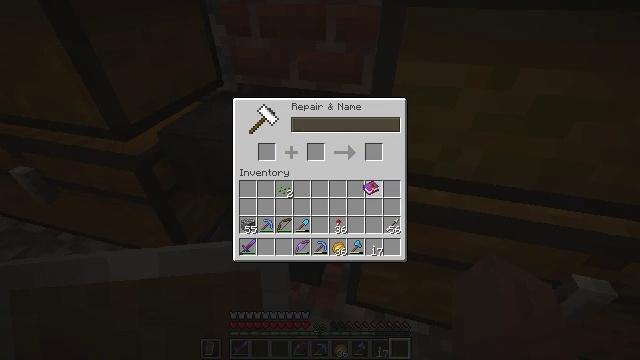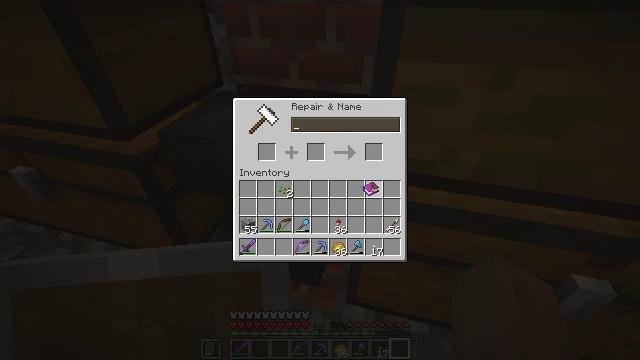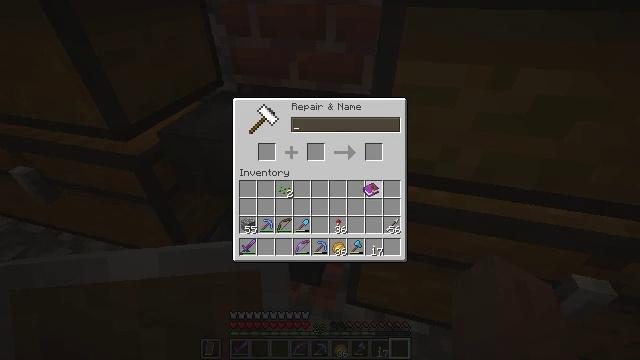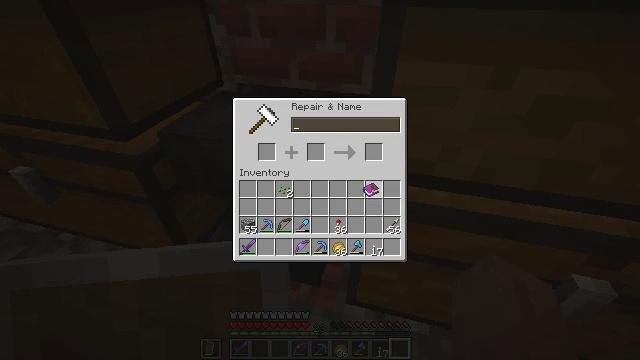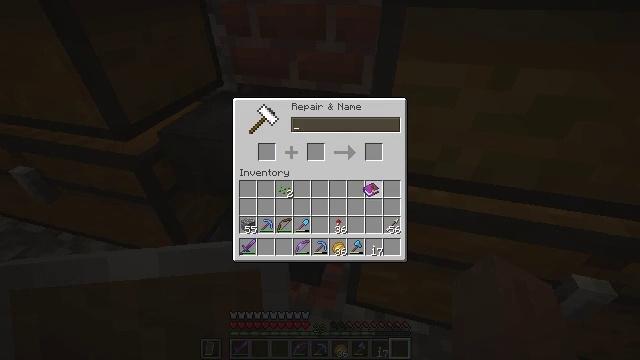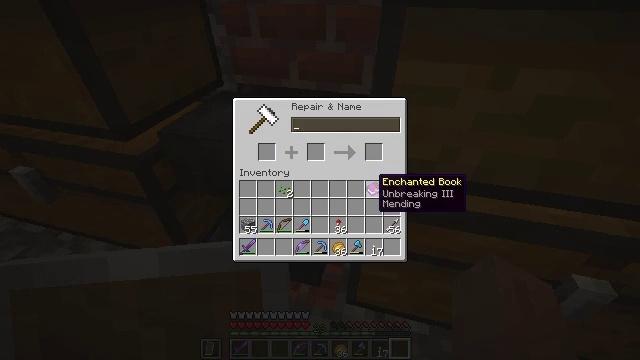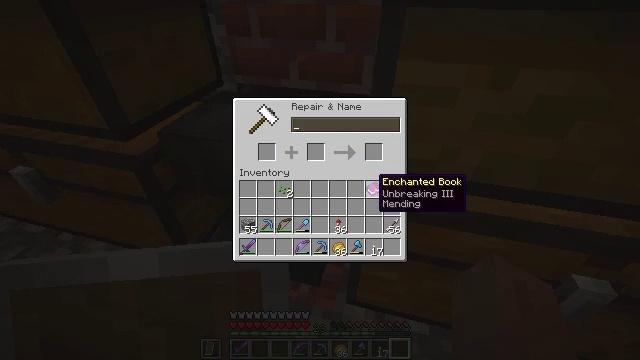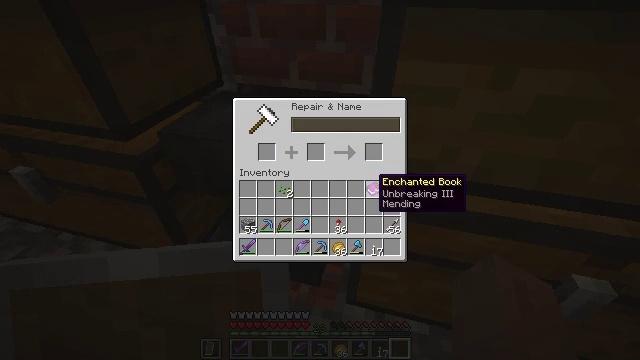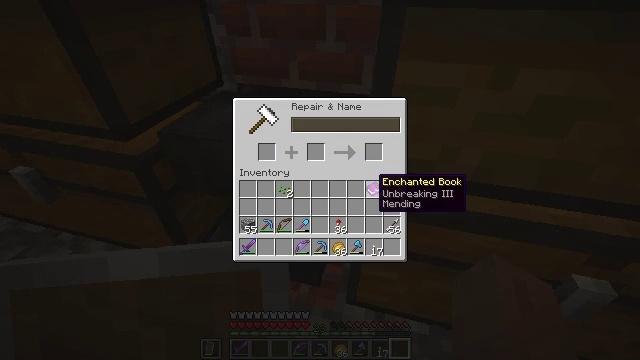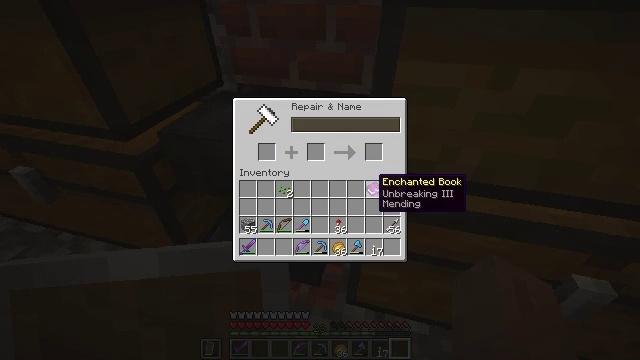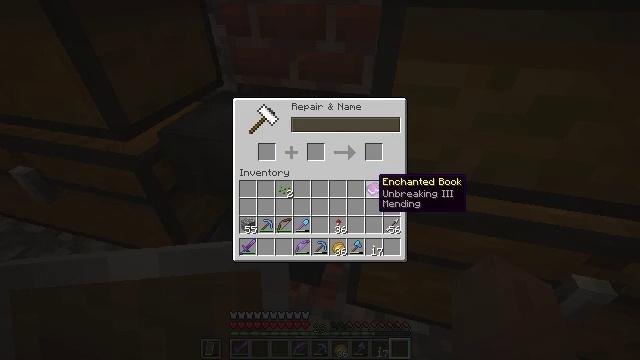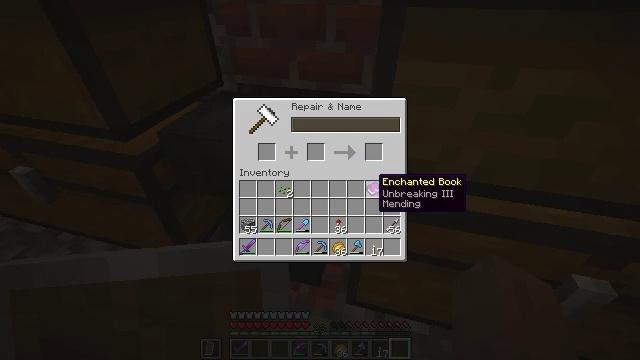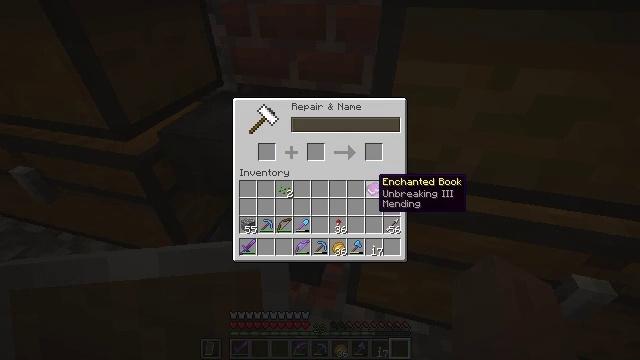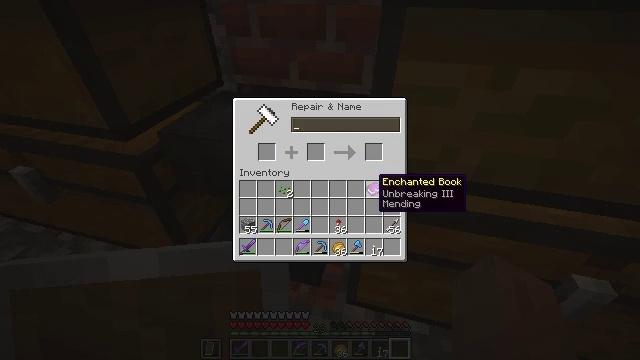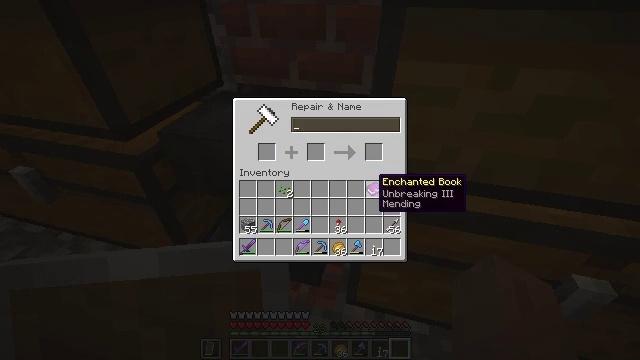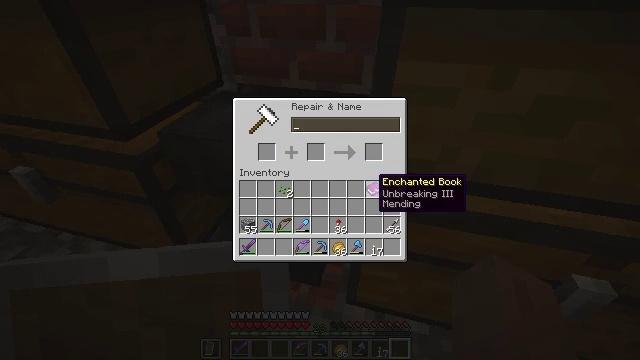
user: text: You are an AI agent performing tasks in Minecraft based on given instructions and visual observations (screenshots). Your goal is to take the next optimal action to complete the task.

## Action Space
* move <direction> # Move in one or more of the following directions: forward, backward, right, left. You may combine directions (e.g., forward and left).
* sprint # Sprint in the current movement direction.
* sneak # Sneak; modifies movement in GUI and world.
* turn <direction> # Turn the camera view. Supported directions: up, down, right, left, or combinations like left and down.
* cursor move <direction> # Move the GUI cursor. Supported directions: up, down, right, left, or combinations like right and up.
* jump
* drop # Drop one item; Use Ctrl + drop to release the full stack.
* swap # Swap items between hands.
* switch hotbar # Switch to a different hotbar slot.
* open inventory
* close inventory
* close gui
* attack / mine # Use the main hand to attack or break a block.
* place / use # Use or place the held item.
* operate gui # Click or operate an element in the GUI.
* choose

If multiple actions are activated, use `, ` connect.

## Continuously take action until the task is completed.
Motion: motion action
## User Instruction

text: Break the white banner to remove it.
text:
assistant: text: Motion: no_op
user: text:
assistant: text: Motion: no_op
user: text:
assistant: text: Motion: operate gui
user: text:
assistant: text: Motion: operate gui
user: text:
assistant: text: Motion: no_op
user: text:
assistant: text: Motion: no_op
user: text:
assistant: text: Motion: no_op
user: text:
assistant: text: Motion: no_op
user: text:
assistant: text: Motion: no_op
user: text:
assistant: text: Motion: no_op
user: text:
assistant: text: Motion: no_op
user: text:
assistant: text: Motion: no_op
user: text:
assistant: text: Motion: no_op
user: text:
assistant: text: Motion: no_op
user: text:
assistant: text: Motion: no_op
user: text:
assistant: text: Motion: no_op
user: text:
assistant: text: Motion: no_op
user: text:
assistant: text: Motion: no_op
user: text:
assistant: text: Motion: no_op
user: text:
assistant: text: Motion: no_op
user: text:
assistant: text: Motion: no_op
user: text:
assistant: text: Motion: no_op
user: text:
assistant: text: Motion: no_op
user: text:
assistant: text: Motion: no_op
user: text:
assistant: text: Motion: no_op
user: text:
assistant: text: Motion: no_op
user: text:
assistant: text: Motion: no_op
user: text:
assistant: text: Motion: no_op
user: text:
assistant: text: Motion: no_op
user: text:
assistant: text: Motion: no_op